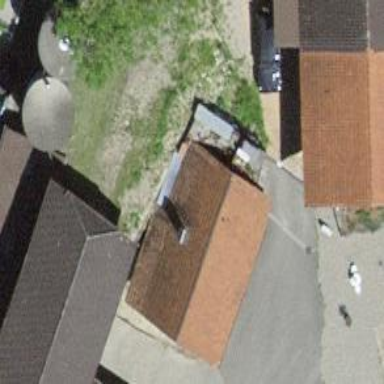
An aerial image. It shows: Rural barn.